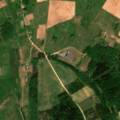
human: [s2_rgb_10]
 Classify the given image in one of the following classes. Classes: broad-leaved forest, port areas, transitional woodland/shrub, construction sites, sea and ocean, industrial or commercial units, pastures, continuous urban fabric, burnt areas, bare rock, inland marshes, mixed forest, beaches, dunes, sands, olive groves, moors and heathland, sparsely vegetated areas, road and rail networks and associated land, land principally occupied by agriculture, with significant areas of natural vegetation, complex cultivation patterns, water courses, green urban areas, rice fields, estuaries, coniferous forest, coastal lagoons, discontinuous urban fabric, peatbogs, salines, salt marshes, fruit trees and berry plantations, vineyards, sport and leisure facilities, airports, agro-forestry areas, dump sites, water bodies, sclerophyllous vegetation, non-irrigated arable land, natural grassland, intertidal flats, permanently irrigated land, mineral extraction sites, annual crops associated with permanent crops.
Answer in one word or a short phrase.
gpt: non-irrigated arable land, pastures, complex cultivation patterns, land principally occupied by agriculture, with significant areas of natural vegetation, broad-leaved forest, mixed forest, transitional woodland/shrub